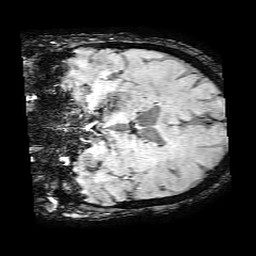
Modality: SWI
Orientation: coronal
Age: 53
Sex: female
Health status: ill
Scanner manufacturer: philips
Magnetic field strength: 3 T
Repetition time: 0.031 s